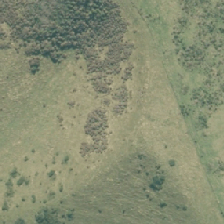
Land cover: grose_broom